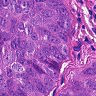
Metastatic tissue present: yes